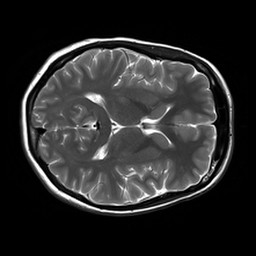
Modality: T2w
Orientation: axial
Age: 21
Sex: female
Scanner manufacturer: siemens
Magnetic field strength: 3 T
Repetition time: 8.53 s
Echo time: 0.091 s